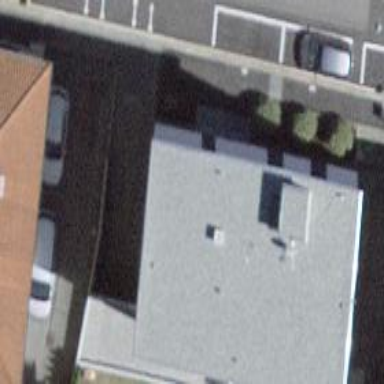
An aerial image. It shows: Restaurant building.